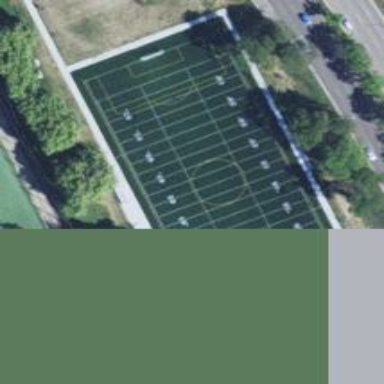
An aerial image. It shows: Pitch with artificial turf for soccer and American football sports activities.